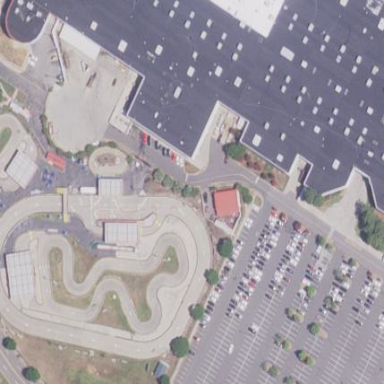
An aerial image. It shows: Karting raceway designed for karting sports.